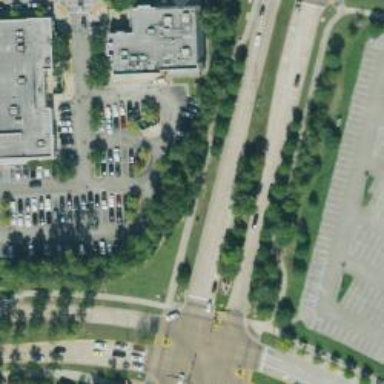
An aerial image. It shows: Parking area.